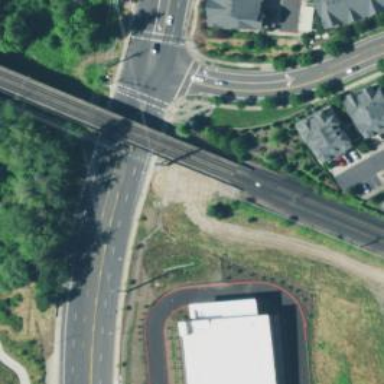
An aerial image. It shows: Bridge for light rail electrified with contact line.